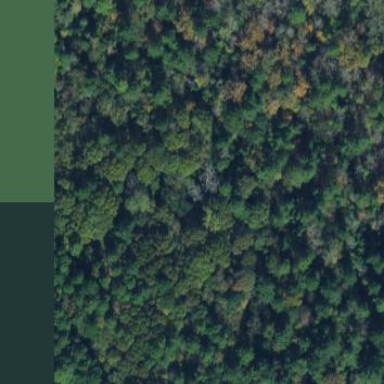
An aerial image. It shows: Mixed woodland with variety of leaf types and cycles.